高一 · 立体几何学
下列平面图形中, 通过围绕定直线 $l$ 旋转可得到如图所示几何体的是 $(\quad)$

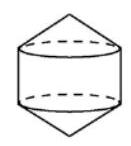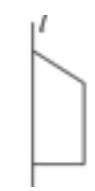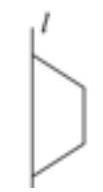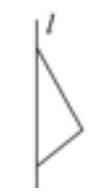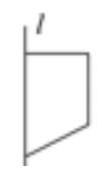
A.

B.

C.

D.

答案: B
解析: A. 是一个圆雉以及一个圆柱; C. 是两个圆雉; D. 一个圆雉以及一个圆柱; 所以选 B.